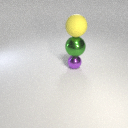
large green metal sphere below large yellow rubber sphere